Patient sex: M
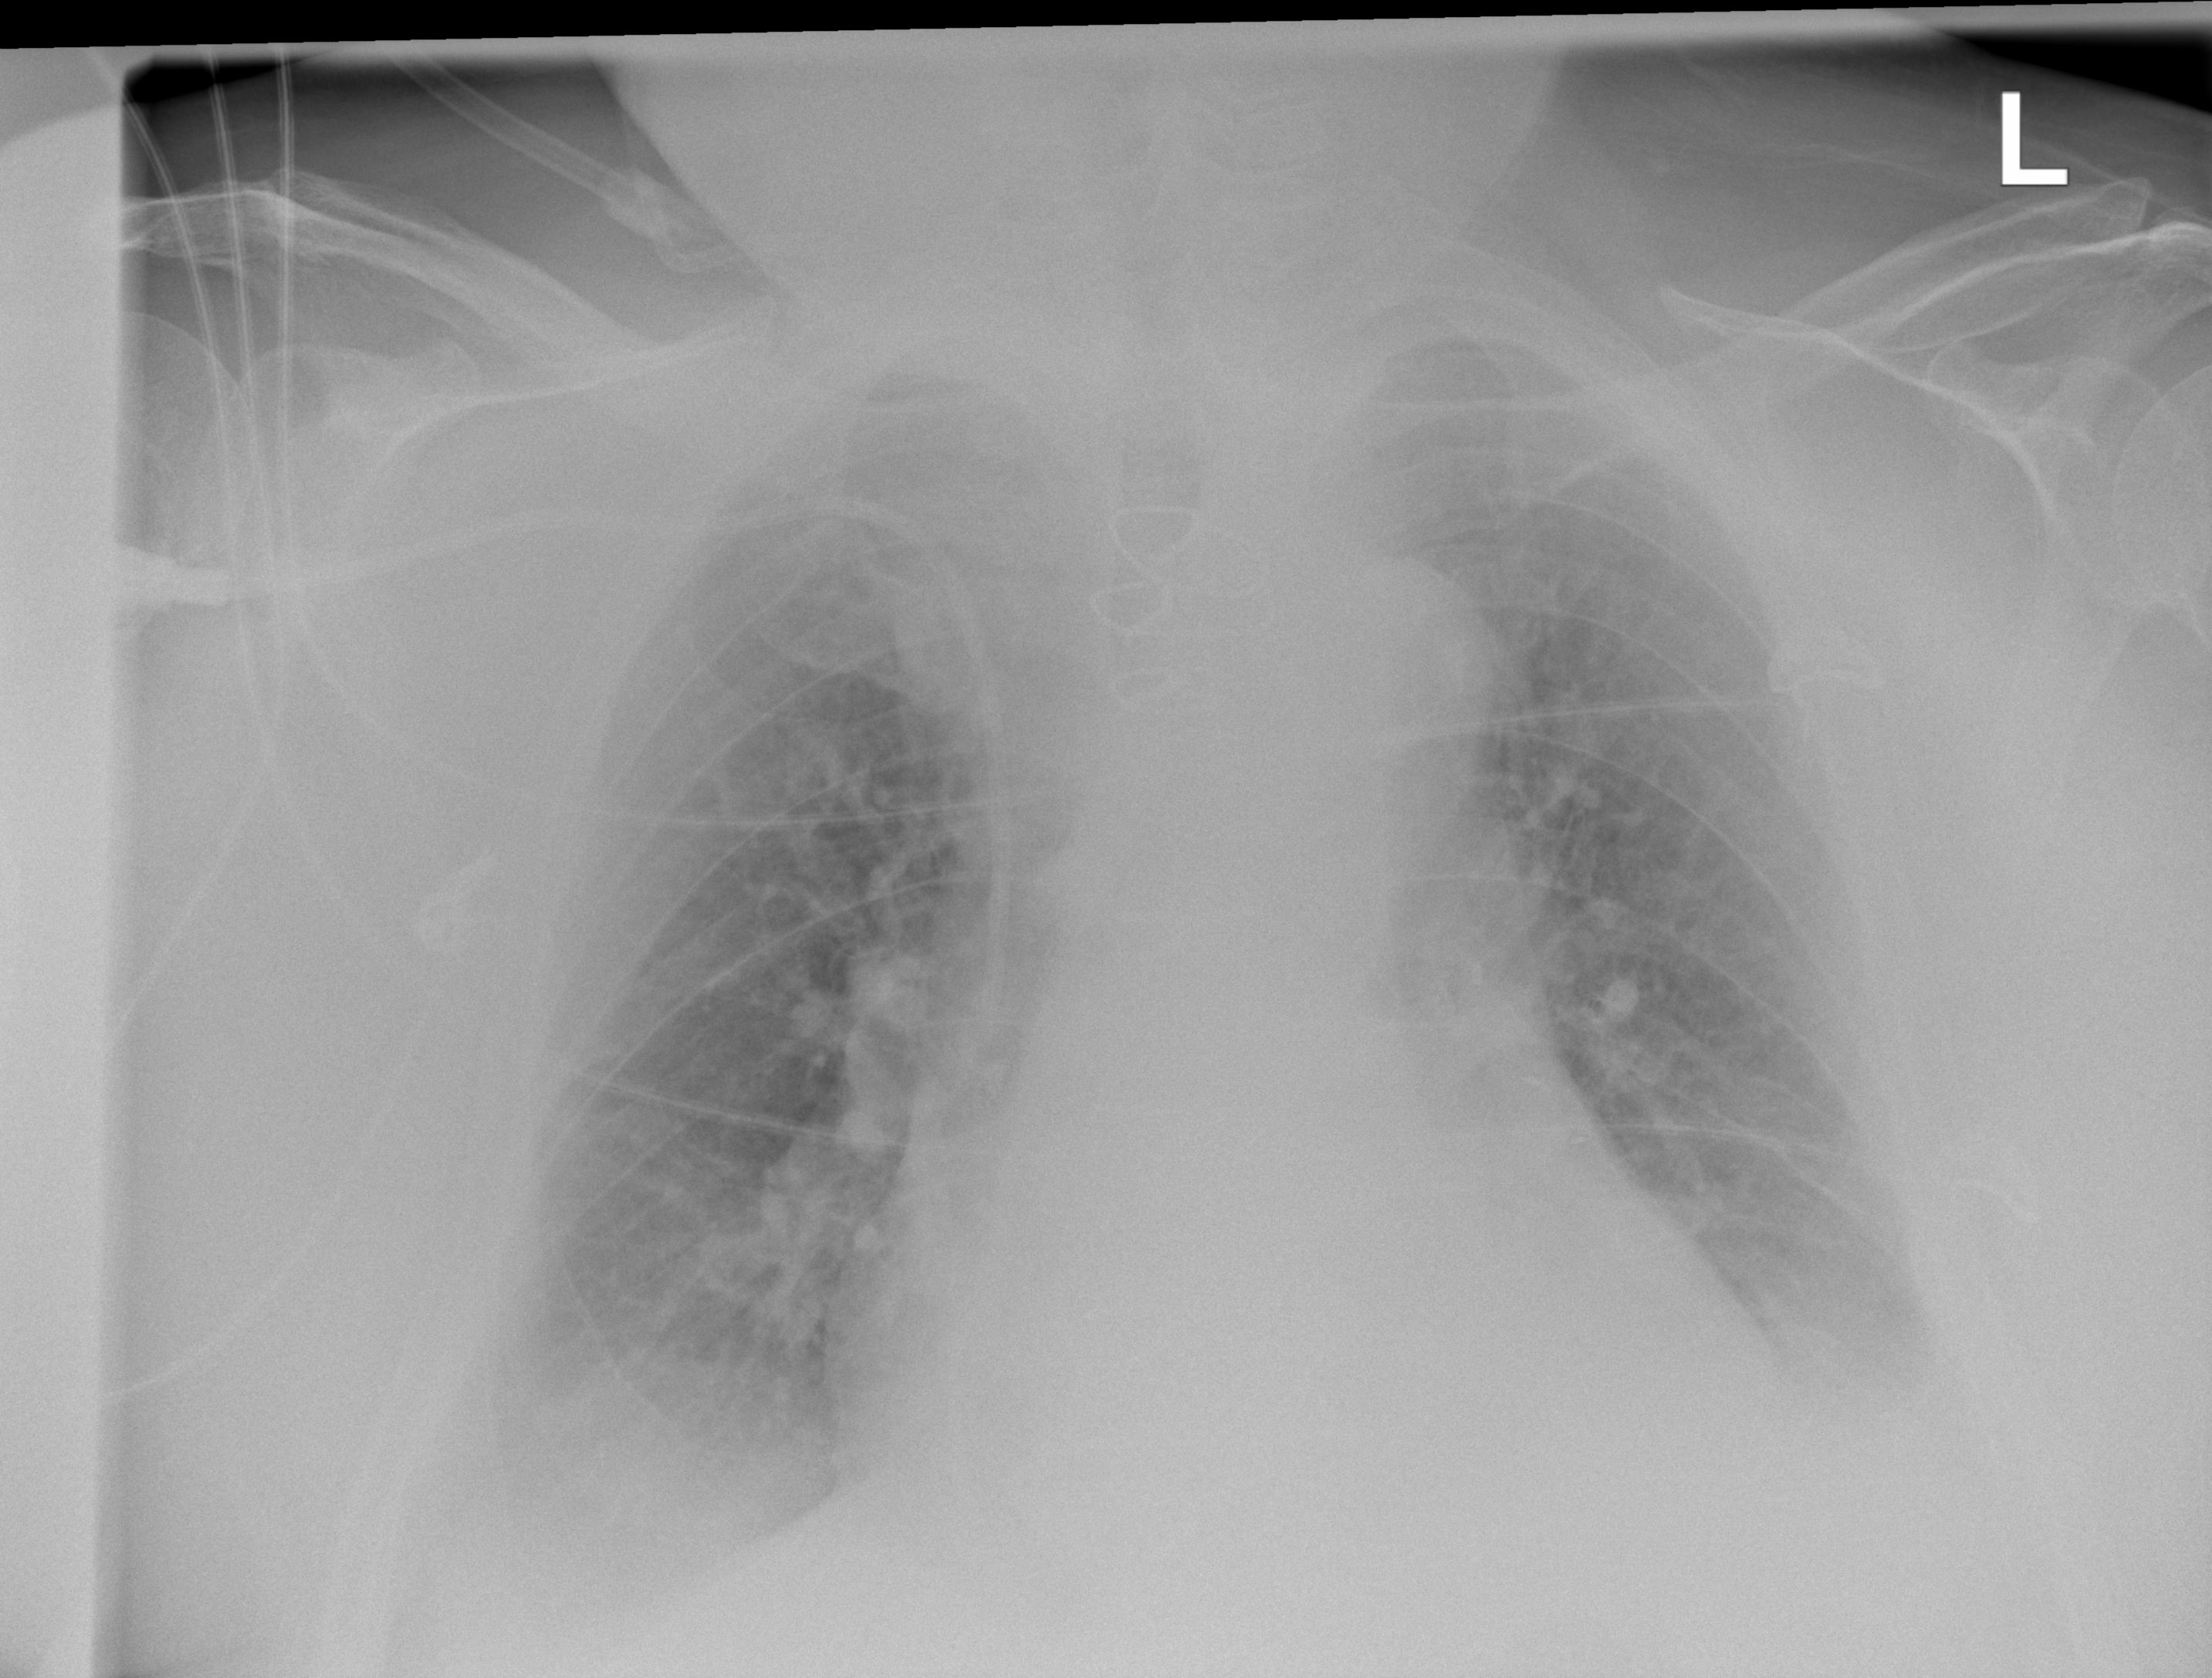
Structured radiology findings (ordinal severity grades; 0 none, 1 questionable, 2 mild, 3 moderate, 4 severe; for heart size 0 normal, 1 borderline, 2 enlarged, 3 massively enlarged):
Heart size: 2
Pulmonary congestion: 2
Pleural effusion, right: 3
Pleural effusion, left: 3
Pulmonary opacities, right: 0
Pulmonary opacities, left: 0
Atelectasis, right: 2
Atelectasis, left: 2